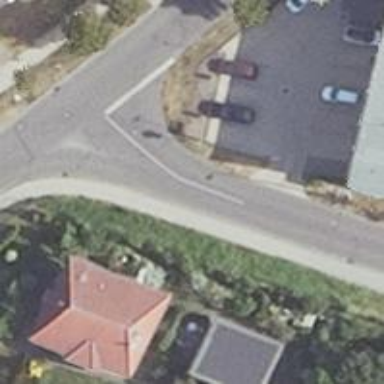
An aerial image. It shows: Residential road with asphalt surface and lane markings.